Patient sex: F
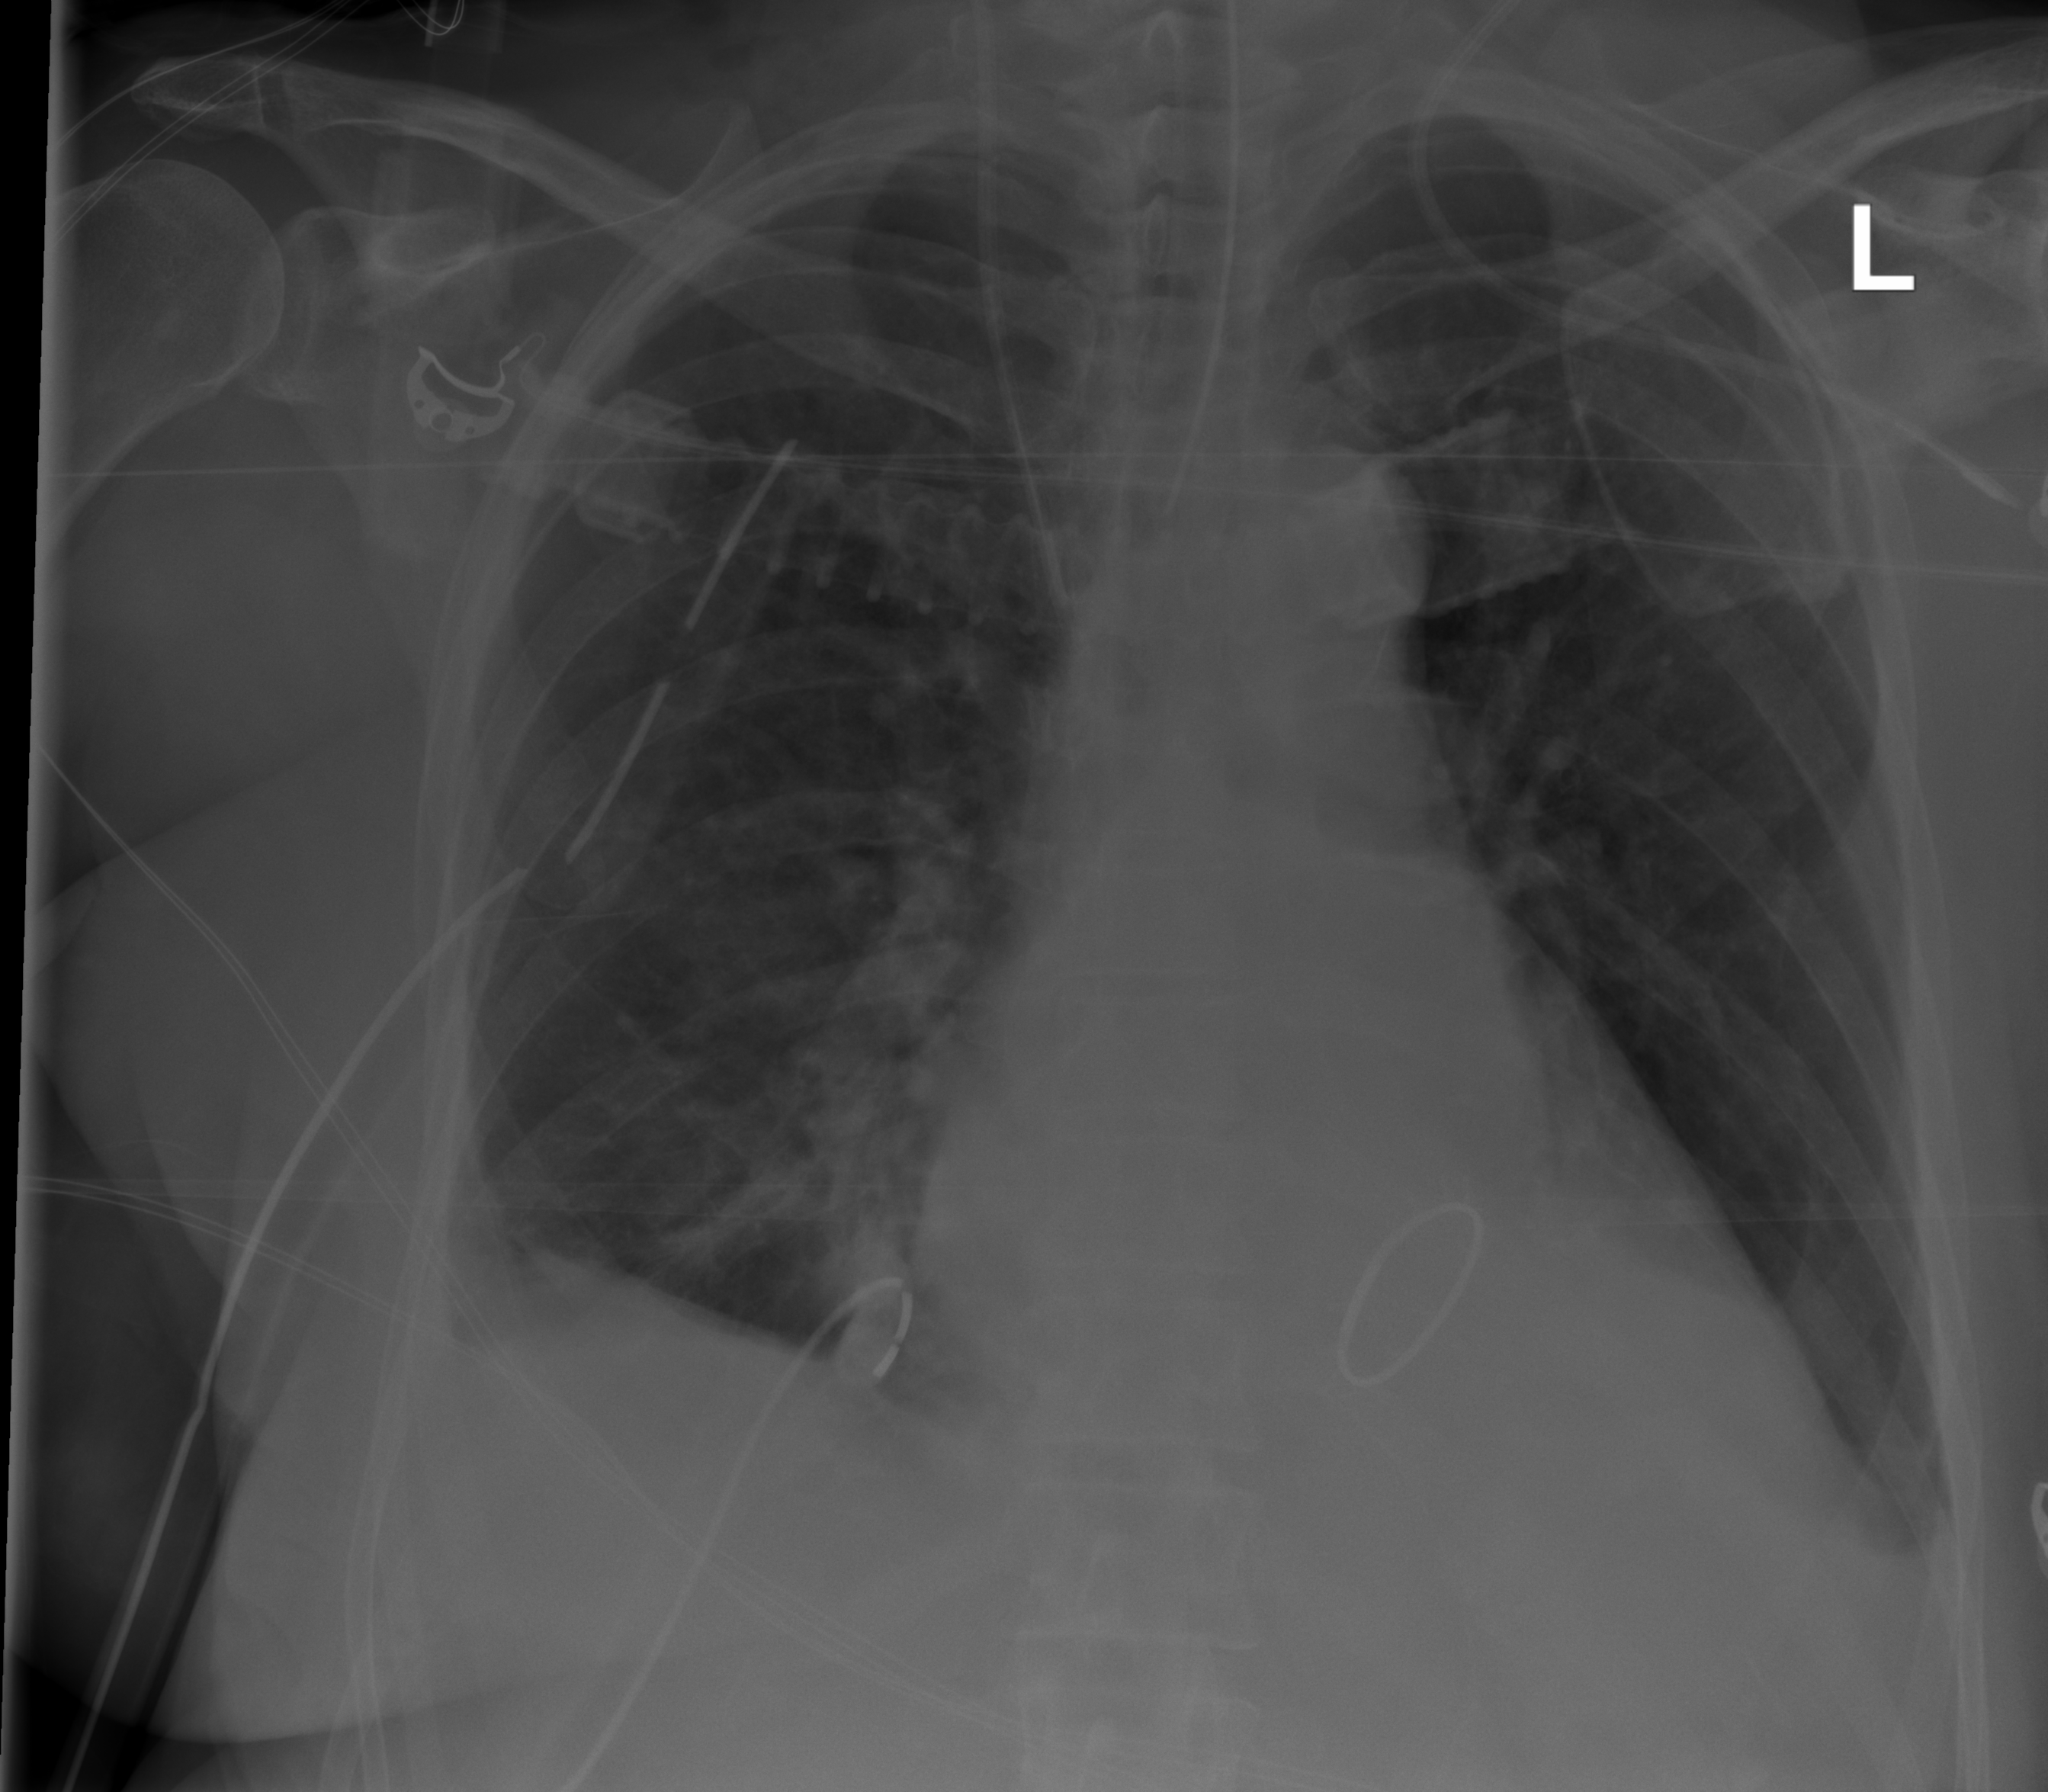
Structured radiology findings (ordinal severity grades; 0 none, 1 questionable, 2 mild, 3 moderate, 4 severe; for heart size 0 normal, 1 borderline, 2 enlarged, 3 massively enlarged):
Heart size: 2
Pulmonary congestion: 0
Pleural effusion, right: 2
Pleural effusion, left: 2
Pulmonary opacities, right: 0
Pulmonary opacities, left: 0
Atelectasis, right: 2
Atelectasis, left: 2